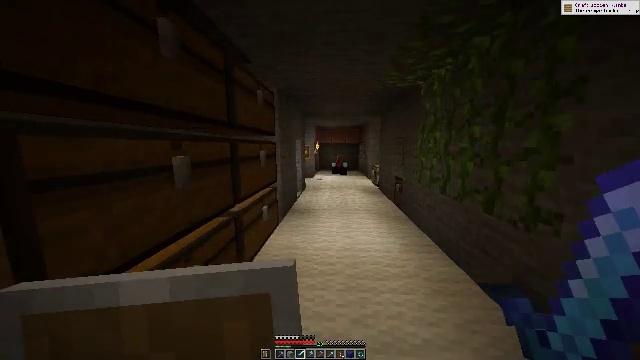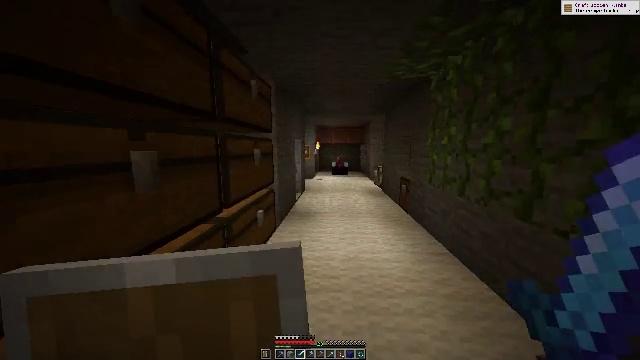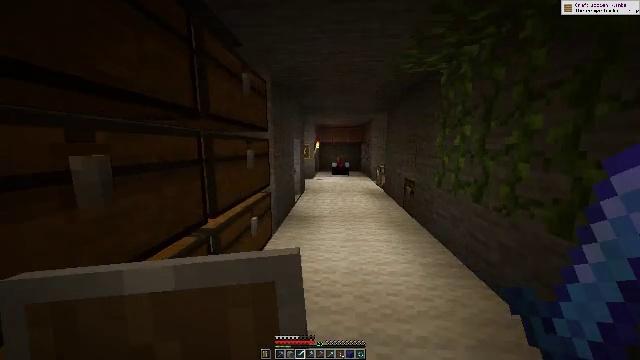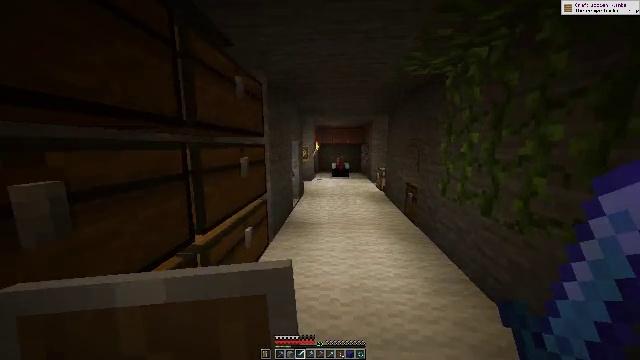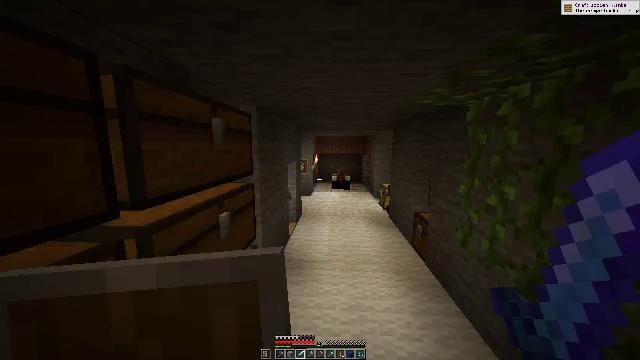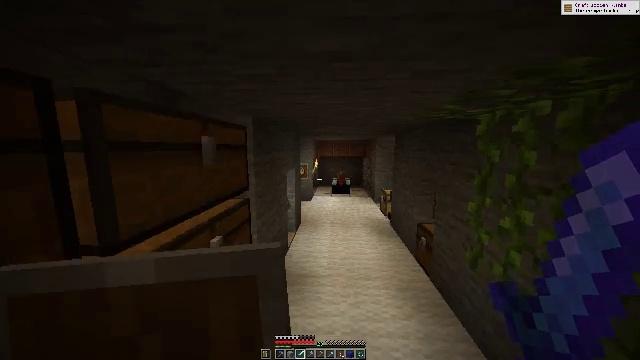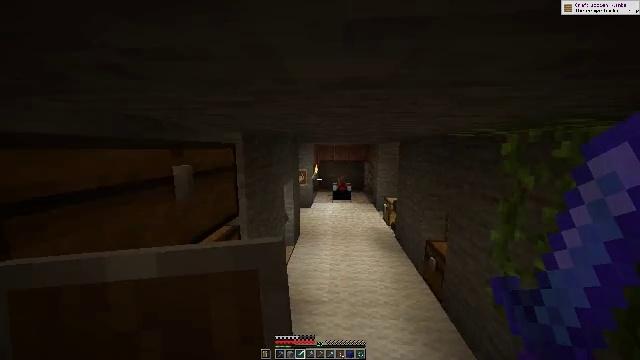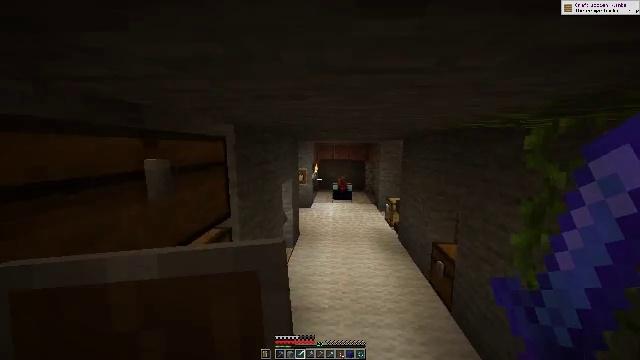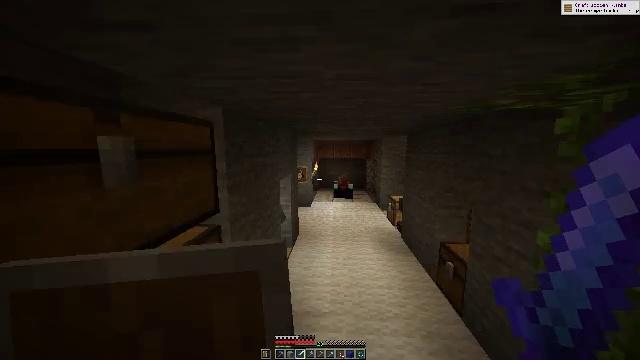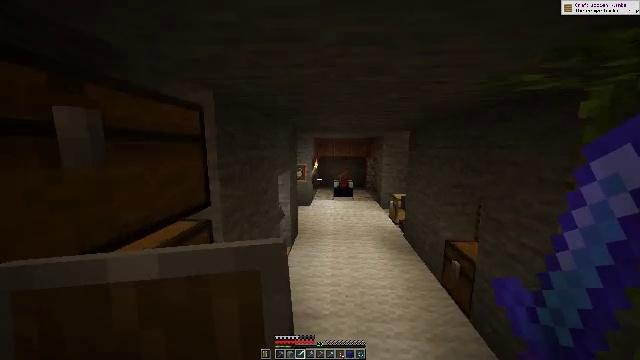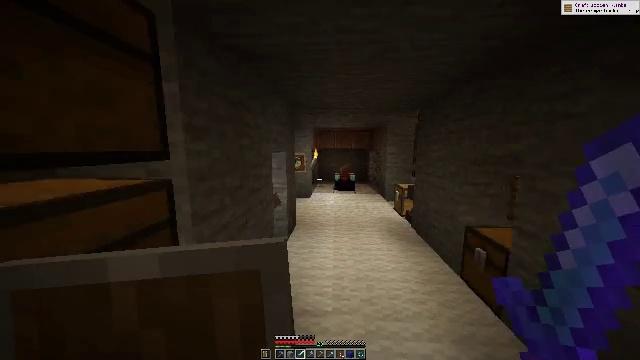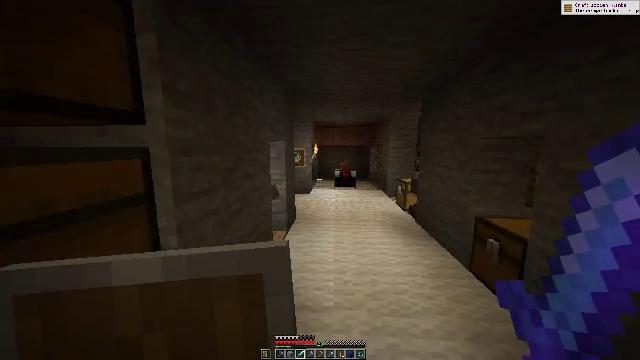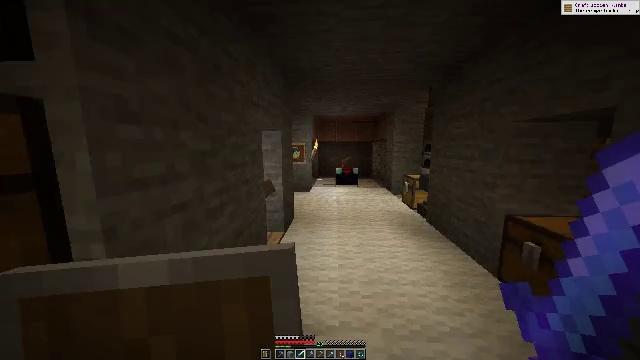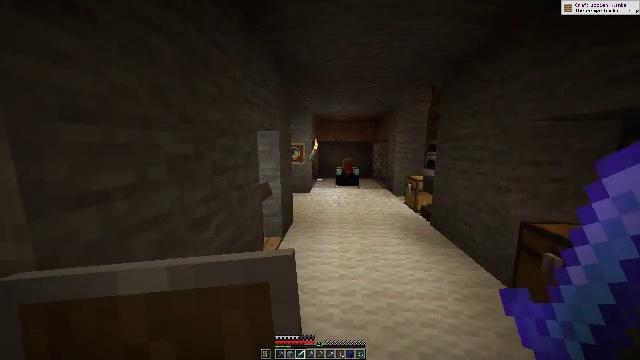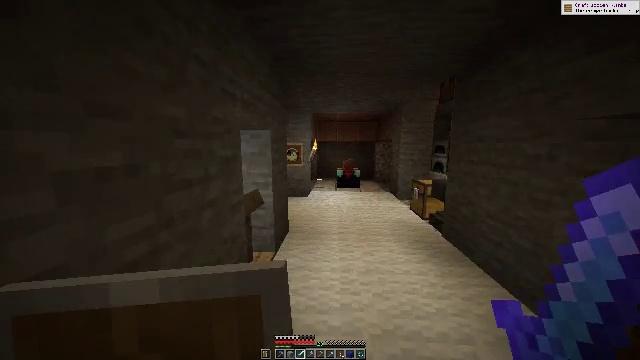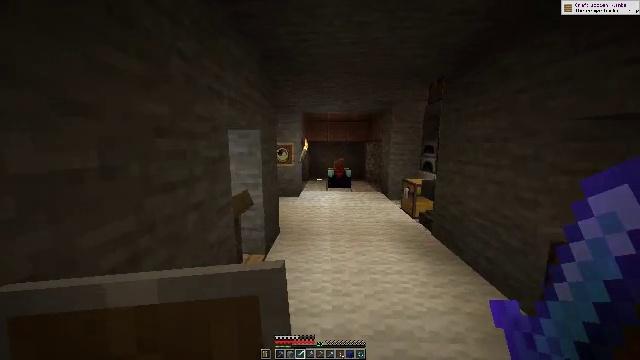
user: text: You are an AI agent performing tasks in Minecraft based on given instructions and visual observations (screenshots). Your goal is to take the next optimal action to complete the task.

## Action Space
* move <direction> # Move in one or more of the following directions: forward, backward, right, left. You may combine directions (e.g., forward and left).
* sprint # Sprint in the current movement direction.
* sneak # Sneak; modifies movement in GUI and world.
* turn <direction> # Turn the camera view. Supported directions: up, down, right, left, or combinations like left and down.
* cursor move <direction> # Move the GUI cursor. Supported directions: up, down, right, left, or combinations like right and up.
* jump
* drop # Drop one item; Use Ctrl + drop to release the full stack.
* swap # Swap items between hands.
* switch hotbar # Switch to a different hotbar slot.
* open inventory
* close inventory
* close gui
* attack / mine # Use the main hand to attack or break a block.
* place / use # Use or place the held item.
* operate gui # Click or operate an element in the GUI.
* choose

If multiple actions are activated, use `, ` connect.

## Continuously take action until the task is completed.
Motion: motion action
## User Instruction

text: Reclaim the blue shulker box for storage.
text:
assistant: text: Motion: move forward
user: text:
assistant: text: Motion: move forward
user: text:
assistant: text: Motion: move forward, jump
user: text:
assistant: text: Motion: move forward, jump
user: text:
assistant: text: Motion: move forward, jump
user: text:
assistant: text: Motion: move forward, jump
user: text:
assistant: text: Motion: move forward, jump
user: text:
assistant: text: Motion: move forward
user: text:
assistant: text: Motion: move forward
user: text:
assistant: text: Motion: move forward
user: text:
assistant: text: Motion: move forward
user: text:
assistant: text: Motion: move forward
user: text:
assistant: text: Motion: move forward
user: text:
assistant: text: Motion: move forward
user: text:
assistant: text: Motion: move forward, turn right
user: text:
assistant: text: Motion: move forward, turn right and down
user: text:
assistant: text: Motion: move forward, turn right and down
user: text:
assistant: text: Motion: move forward, turn right and down
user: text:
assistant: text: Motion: move forward, turn right and down
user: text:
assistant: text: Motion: turn right and down
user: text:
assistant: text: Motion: turn right
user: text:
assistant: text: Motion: no_op
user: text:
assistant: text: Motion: use / place
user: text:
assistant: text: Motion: use / place
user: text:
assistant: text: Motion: use / place
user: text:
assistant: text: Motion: use / place
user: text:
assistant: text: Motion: use / place
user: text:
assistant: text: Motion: no_op
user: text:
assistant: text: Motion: no_op
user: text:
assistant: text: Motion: no_op